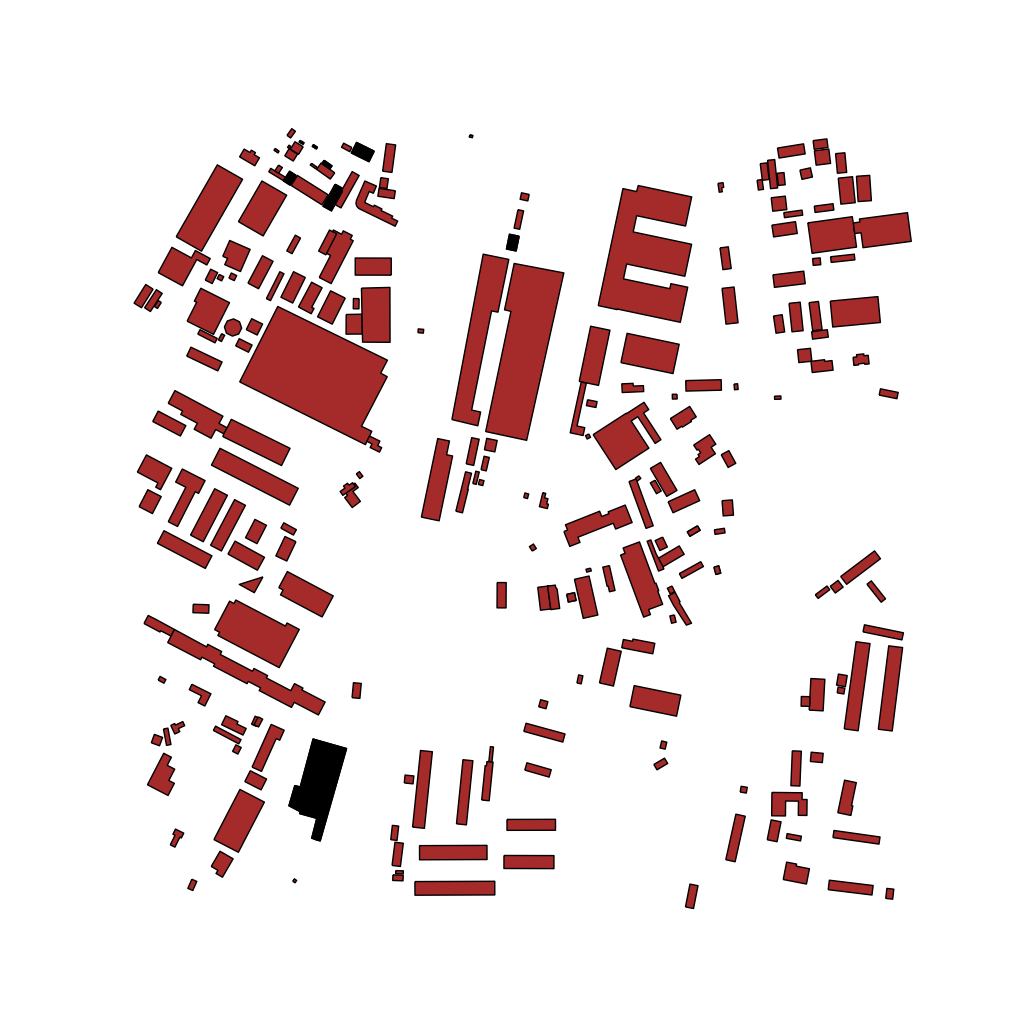
Tags: overhead vector_map, business, industrial, recreation, special, high_rise, individual_rise, low_rise, density_1, Building, Facility, 1.0 km²